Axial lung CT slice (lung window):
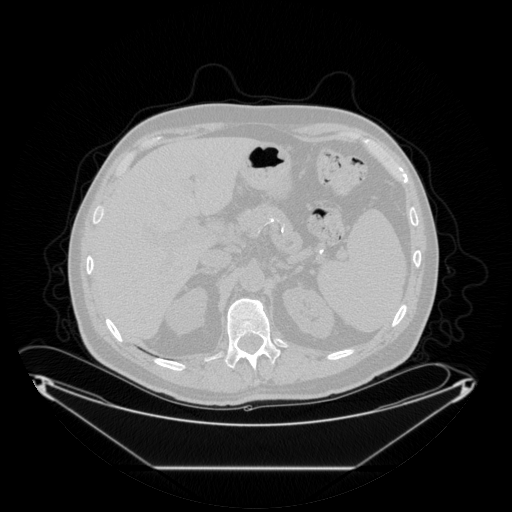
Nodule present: no